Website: bh-photo
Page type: gifting
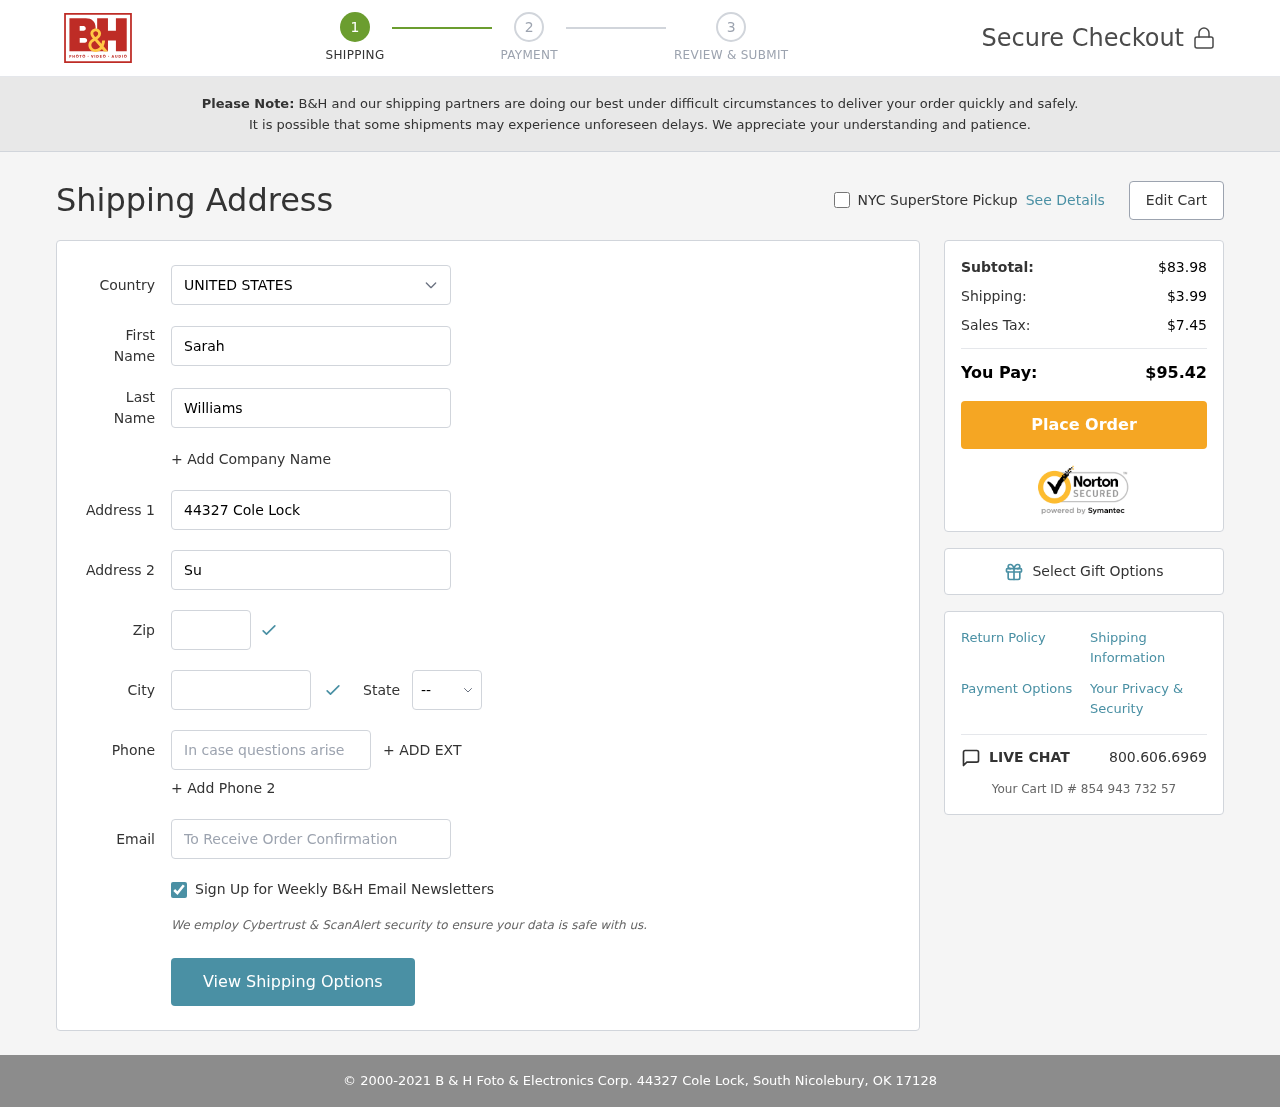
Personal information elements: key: PII_CITY
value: South Nicolebury
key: PII_COUNTRY
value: United States
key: PII_EMAIL
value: sarah.williams@yahoo.com
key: PII_FIRSTNAME
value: Sarah
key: PII_LASTNAME
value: Williams
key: PII_PHONE
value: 2422523217
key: PII_POSTCODE
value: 17128
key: PII_STATE_ABBR
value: OK
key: PII_STREET
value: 44327 Cole Lock
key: PII_STREET2
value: Suite 361
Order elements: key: ORDER_SUBTOTAL
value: $83.98
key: ORDER_SHIPPING_COST
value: $3.99
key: ORDER_TAX
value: $7.45
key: ORDER_TOTAL
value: $95.42
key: ORDER_ID
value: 854 943 732 57